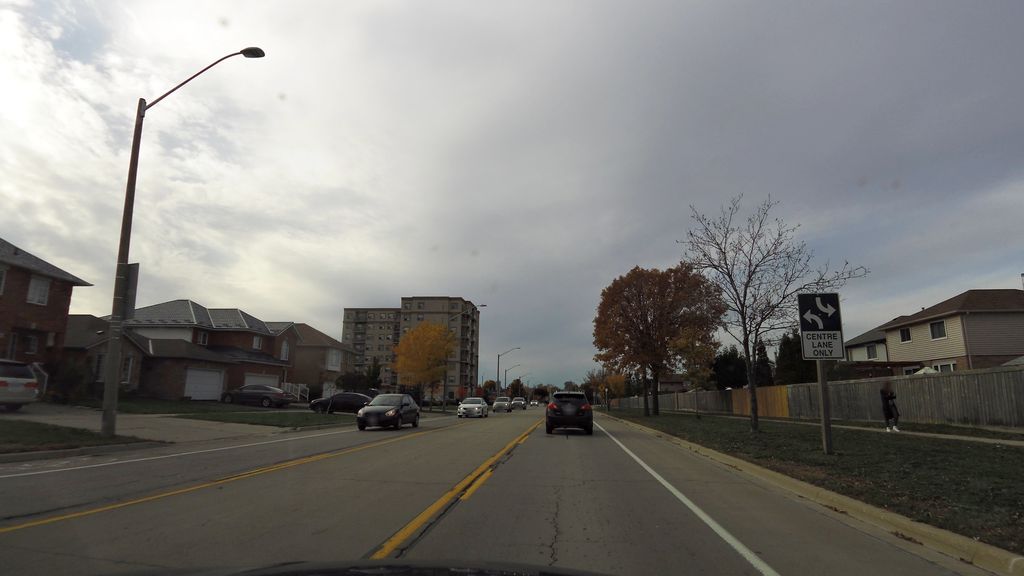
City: hamilton